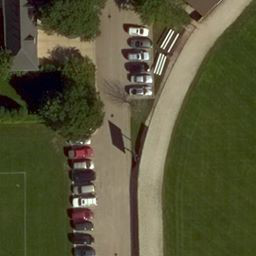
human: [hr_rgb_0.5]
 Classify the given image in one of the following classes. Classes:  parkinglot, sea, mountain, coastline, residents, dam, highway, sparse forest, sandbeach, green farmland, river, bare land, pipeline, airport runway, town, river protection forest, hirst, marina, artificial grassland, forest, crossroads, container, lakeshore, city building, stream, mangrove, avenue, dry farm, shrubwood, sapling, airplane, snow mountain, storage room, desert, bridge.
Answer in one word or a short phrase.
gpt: artificial grassland